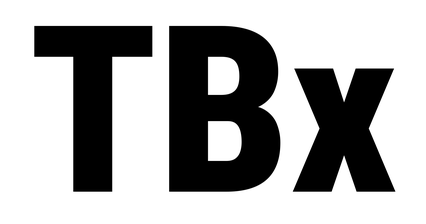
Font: Roboto_Condensed_Black